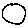
Label: moon